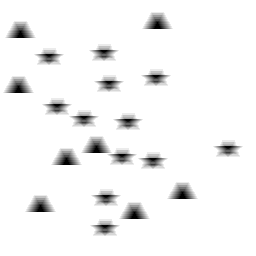
Squares: 0
Triangles: 8
Stars: 12
Total shapes: 20